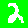
Digit: 2